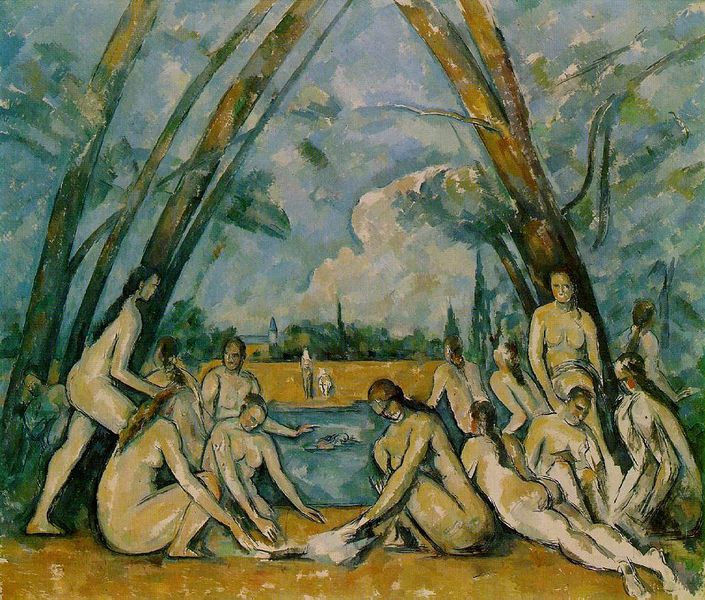
Titel: Große Badende
Künstler: Paul Cézanne
Standort: Philadelphia (Pennsylvania)
Institution: Philadelphia Museum of Art
Schlagwörter: akt, baum, blau, gemälde, hand, himmel, körper, laub, mann, nackt, wasser, weiß, wolken, akte, aquarell, baden, badende, baumstämme, bäume, cezanne, dreieck, fluss, frauen, gelb, grob, grün, heckel, himmerl, impressionismus, kirchner, kirchturm, komposition, kubismus, kubistisch, landschaft, menschen, mädchen, ocker, sand, see, sitzen, stadt, teich, ufer, wäsche, zola, äste, busen, frau, haar, licht, männer, rücken, gras, tuch, wiese, gesellschaft, arme, stehen, hände, erde, schilf, kirche, haare, sitzend, pflanzen, wald, turm, beine, brüste, gesäß, strand, liegen, bogen, ort, dorf, stämme, spielen, liegend, ortschaft, bad, waschen, türme, geld, schwimmen, entspannung, wochenende, impressionsimus, delb, smenschen